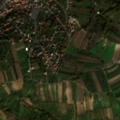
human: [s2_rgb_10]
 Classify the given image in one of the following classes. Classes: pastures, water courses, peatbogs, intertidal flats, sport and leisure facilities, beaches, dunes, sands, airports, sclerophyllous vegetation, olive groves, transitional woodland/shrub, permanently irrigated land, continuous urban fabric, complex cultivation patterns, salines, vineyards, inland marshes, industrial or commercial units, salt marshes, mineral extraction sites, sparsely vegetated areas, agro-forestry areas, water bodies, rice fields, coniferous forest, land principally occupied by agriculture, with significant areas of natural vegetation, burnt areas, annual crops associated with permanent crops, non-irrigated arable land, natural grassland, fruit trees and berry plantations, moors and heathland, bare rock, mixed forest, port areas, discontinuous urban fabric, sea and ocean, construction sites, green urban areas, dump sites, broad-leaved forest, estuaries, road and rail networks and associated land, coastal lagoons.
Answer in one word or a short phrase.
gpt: discontinuous urban fabric, non-irrigated arable land, complex cultivation patterns, land principally occupied by agriculture, with significant areas of natural vegetation